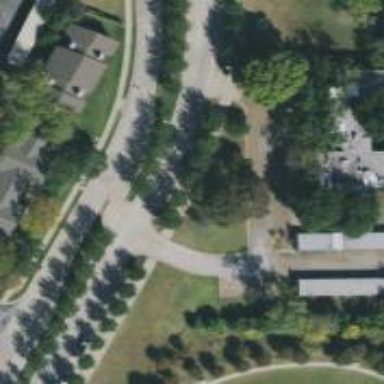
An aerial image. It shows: Secondary road with separate sidewalk.